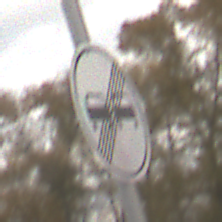
Verkehrszeichen: EndeUeberholverbot
Umgebung: Outdoor, Nature
Tageszeit: MorningAfternoon
Wetter: Overcast
Licht: Natural
Jahreszeit: NotSpecified
Kontrast: LowContrast